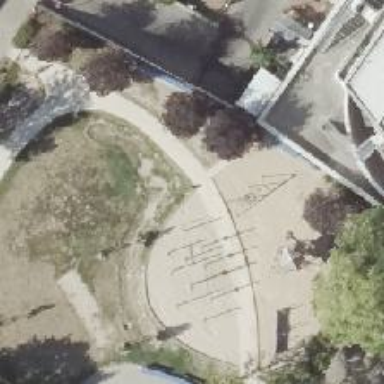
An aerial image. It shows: Playground featuring basket swing.